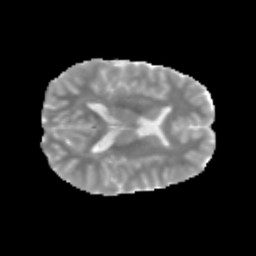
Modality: MD
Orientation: axial
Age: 12
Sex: male
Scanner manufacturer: siemens
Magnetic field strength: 3 T
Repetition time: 3.8 s
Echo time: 0.07 s